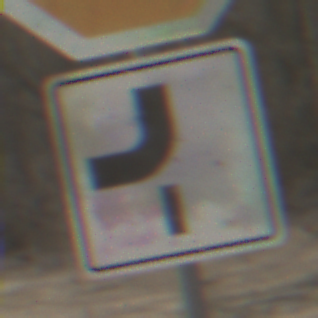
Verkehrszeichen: VerlaufVorfahrtsstrasse7
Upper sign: Stop
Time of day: MorningAfternoon
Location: Outdoor (Nature)
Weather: PartlyCloudy
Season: Winter
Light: Natural